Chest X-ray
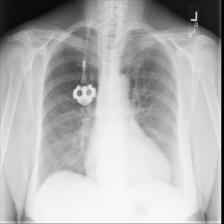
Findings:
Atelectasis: negative
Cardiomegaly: negative
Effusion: negative
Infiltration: negative
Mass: positive
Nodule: negative
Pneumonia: negative
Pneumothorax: negative
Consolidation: negative
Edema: negative
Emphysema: negative
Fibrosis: negative
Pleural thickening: negative
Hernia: negative